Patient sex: M
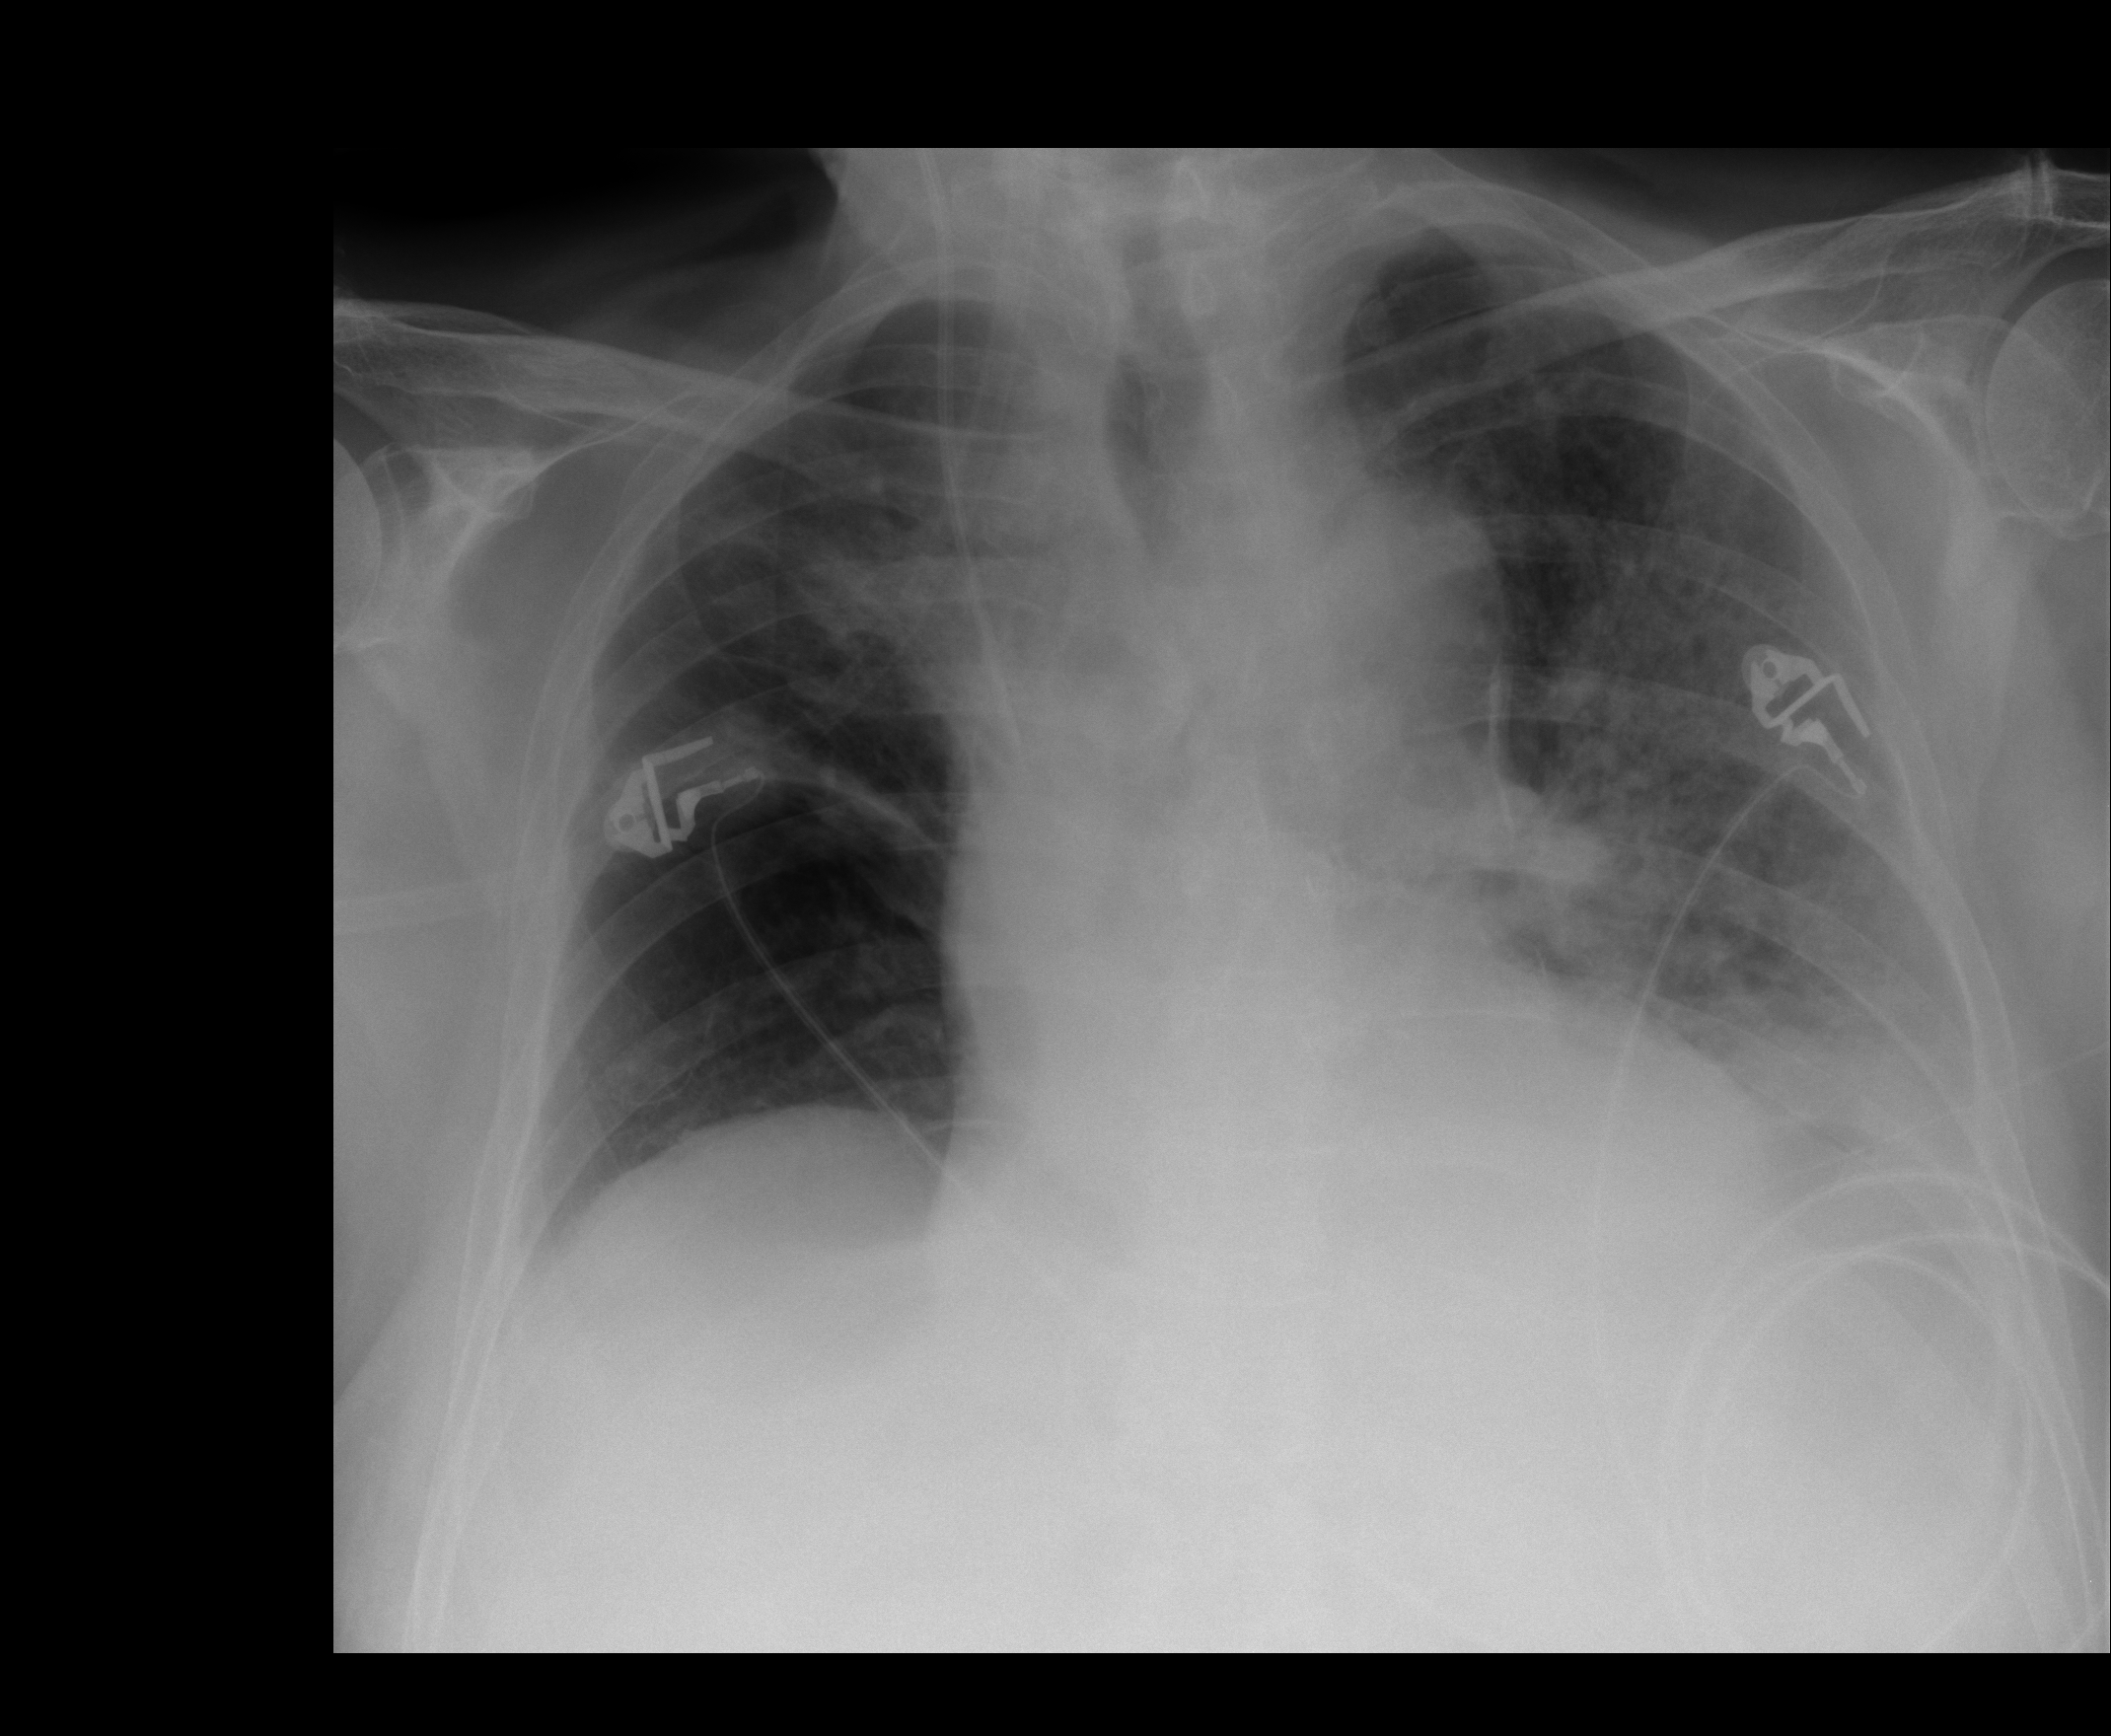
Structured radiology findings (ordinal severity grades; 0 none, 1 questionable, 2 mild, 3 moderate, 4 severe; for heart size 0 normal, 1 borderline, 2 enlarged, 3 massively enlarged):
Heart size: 2
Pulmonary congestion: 1
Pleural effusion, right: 0
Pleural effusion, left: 2
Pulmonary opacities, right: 0
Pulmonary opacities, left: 3
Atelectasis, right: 2
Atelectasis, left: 2